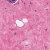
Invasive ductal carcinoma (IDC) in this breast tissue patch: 0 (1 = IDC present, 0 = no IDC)